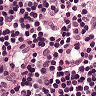
Metastatic tissue present: no